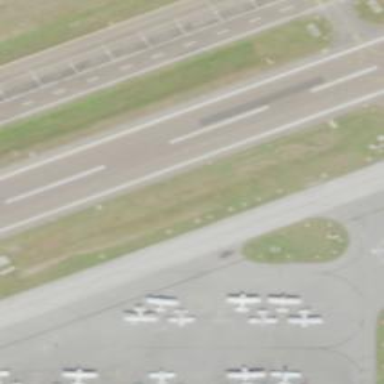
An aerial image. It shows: Image of taxiway at airport.